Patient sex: M
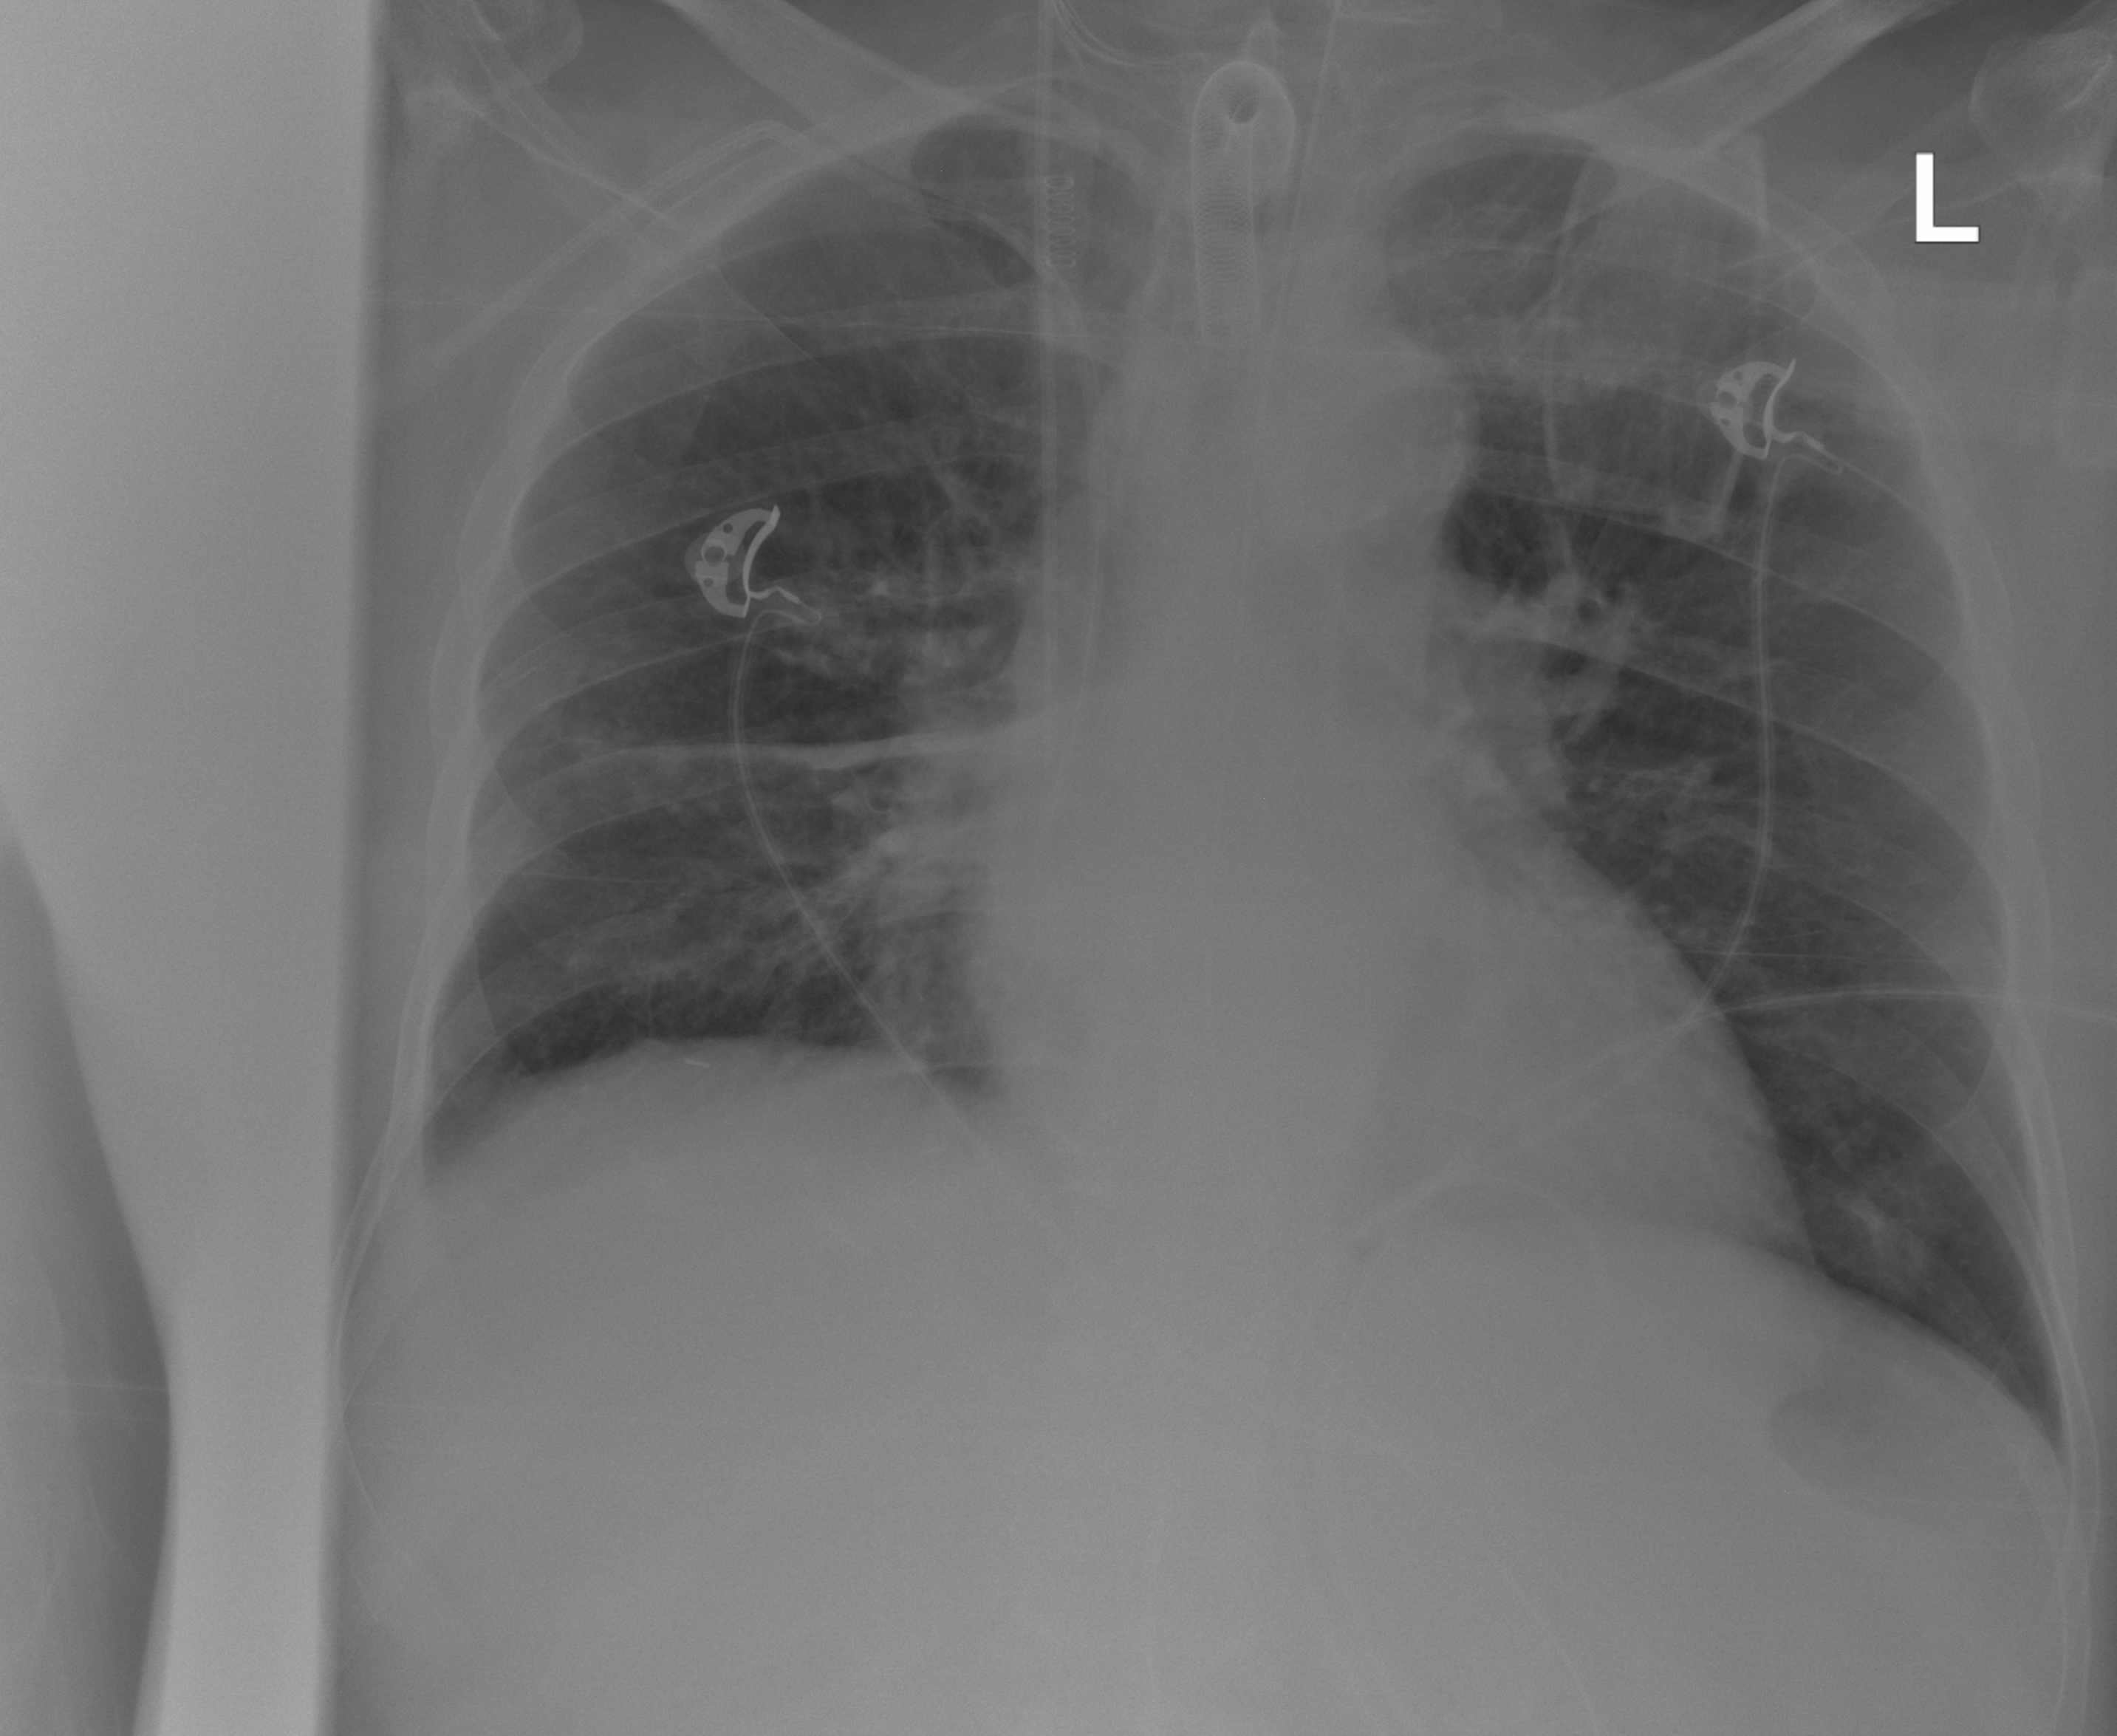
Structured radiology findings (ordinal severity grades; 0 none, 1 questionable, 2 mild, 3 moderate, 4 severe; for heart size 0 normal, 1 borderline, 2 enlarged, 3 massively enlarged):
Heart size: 0
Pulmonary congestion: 0
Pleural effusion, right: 0
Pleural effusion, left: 0
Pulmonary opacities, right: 0
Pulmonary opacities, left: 0
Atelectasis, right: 2
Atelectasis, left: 0